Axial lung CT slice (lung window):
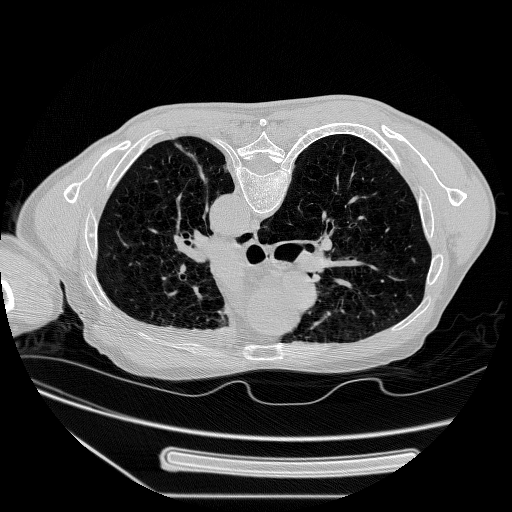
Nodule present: no